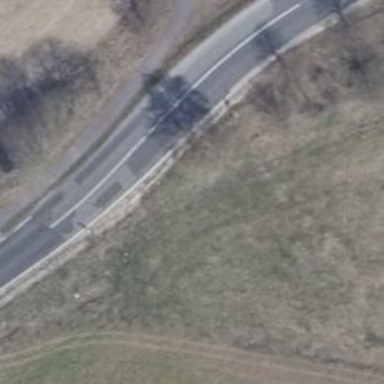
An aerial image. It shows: Tertiary road.